Question: I'm currently working on a groupable datagridview. All works fine, but now I want to add a padding to the left. In the picture below I'm using the rowheader and paint over it, but isn't there any other way?

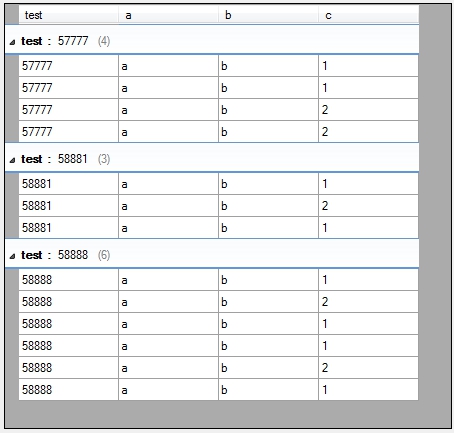
Answer: You could use another column, with a fixed width, the row-header hidden and the background-color set to the background-color of the grid.